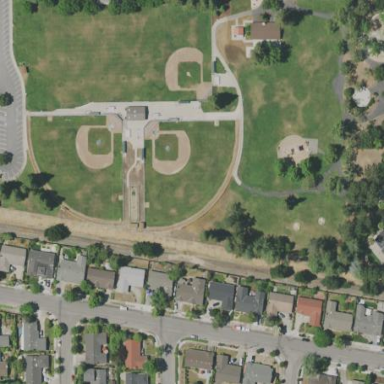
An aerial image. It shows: Baseball pitch for leisure and sports activities.